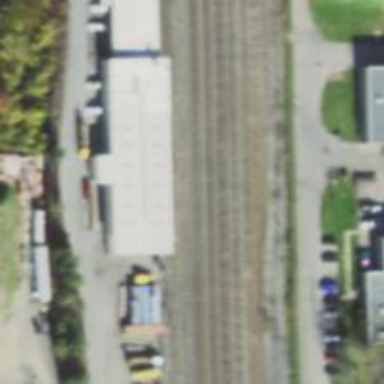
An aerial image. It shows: Railway service station.